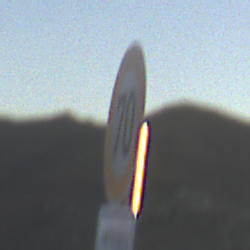
Verkehrszeichen: Geschwindigkeit70
Zusatzzeichen unten: ZeitangabenMitBeschraenkungAufWochentage7
Umgebung: Outdoor, Nature
Tageszeit: SunriseSunset
Wetter: Clear
Licht: Natural
Jahreszeit: NotSpecified
Kontrast: HighContrast